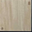
Piece: xx